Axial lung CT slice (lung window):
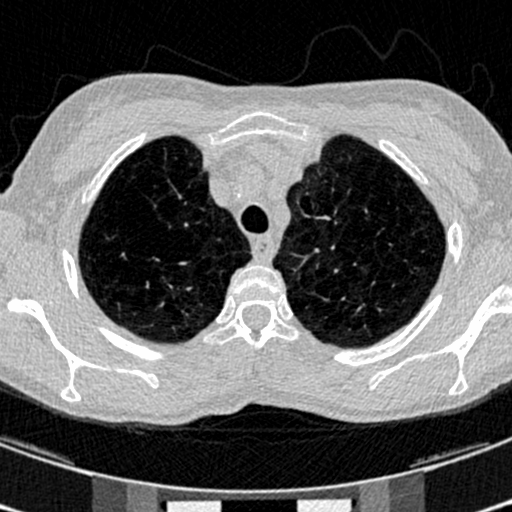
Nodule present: no